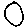
Label: circle